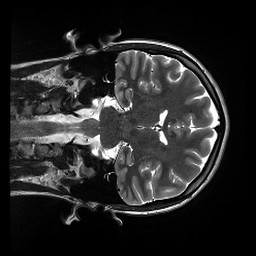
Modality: T2w
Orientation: coronal
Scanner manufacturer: siemens
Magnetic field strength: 3 T
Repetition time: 13.52 s
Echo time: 0.088 s